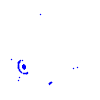
Particle: electron